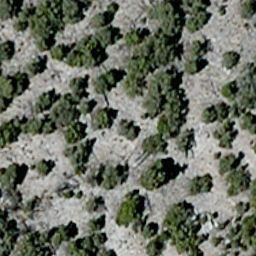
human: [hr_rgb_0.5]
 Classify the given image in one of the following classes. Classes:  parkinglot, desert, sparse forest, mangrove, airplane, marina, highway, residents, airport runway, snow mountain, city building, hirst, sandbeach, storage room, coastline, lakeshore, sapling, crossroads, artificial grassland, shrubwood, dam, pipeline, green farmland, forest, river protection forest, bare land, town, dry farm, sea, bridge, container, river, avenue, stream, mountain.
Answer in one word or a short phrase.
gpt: sparse forest